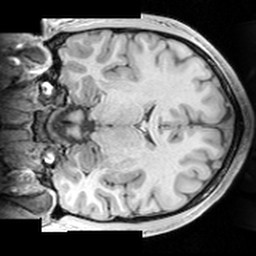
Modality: T1w
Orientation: coronal
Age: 18
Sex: male
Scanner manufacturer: siemens
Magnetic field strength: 3 T
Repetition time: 1.63 s
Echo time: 0.00311 s